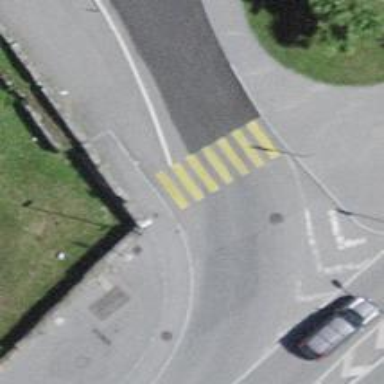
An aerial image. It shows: Uncontrolled zebra crossing on the road.